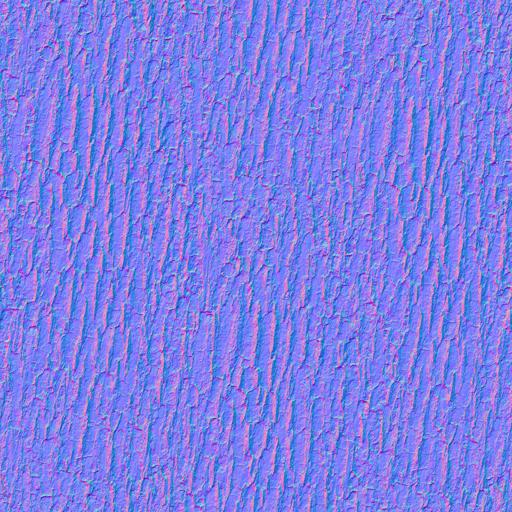
bark brown oak tree